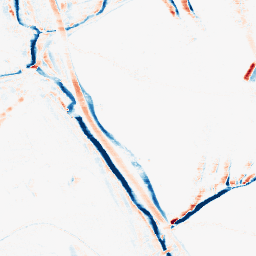
Category: morphological
Decomposition family: morphological_rect
Decomposition parameters: operation: average
width: 10
height: 3
Upsampling method: bspline
Upsampling parameters: scale: 8
Upsampling scale: 8